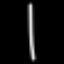
Label: line